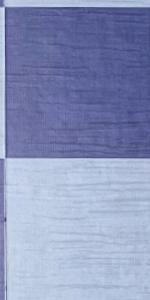
Label: Empty